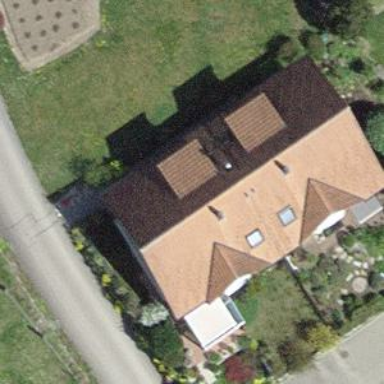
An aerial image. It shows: Gabled roof on residential building.